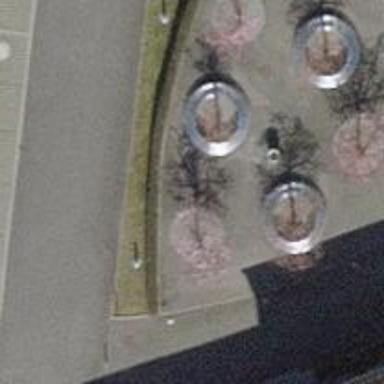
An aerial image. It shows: Bench.